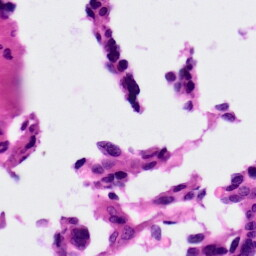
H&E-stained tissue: Ovarian